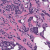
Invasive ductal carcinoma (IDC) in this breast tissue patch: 1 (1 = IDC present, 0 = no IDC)